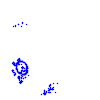
Particle: proton